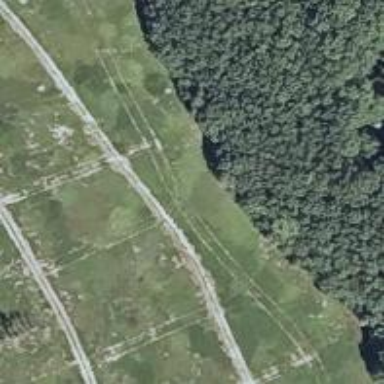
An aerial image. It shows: Agricultural track road.